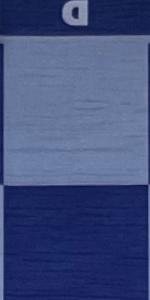
Label: Empty